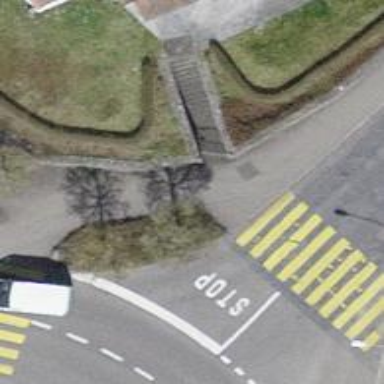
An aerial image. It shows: Set of steps on the road.